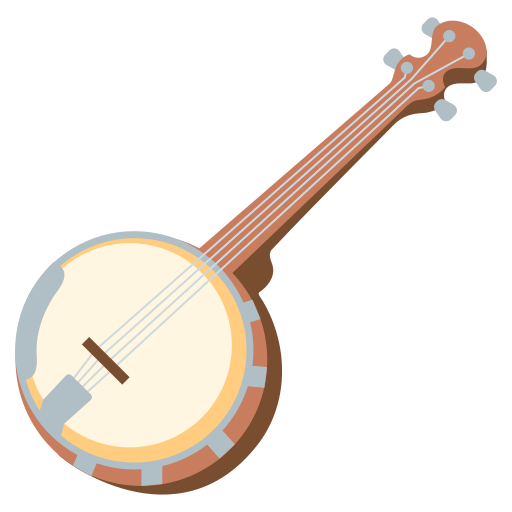
Emoji: 🪕